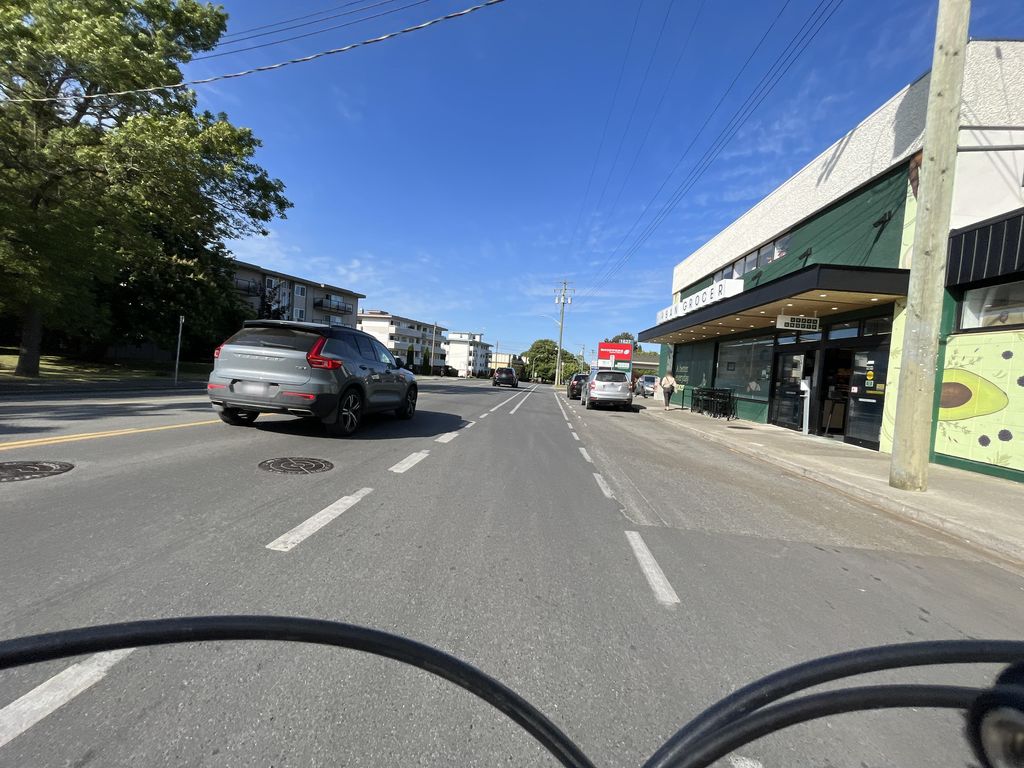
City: victoria